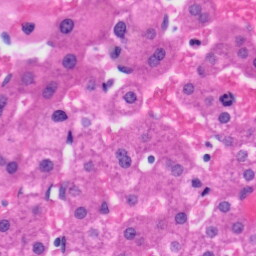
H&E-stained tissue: Liver